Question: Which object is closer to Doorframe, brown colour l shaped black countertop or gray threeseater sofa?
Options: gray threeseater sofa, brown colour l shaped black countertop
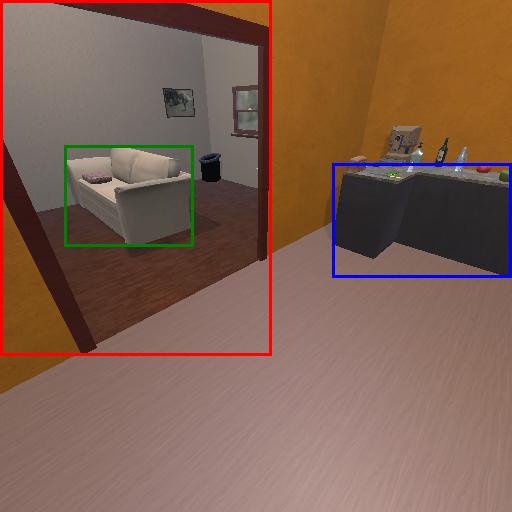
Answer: gray threeseater sofa